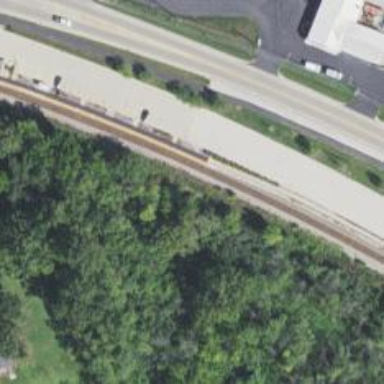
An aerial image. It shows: Railway track.